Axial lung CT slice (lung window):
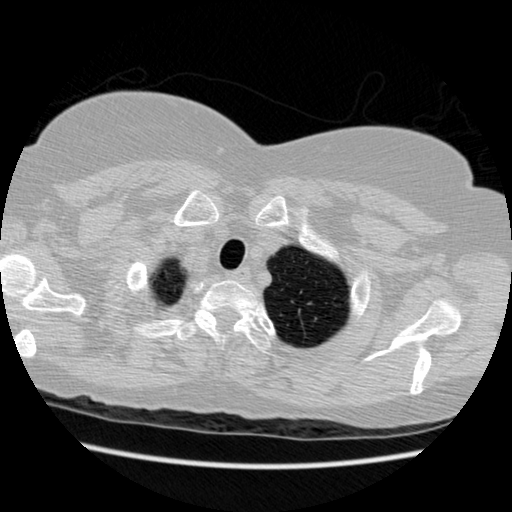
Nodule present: no